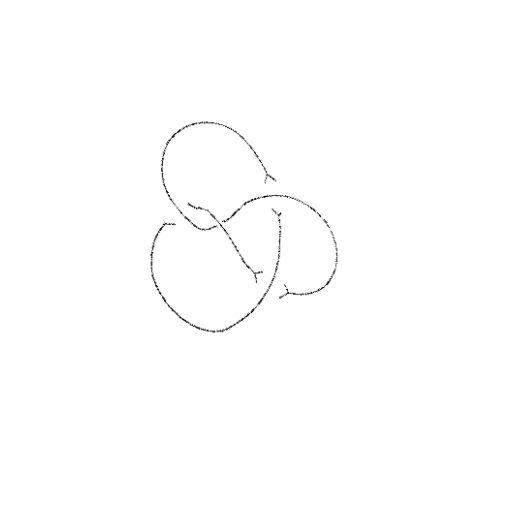
Crossing number: 4